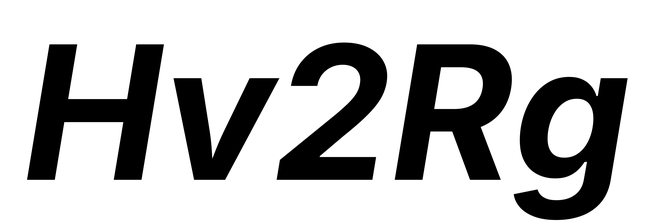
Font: Inter-Italic_Bold_Italic